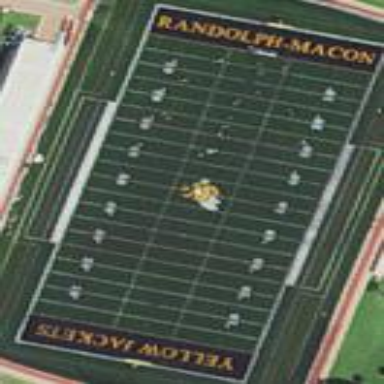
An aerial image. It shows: American football pitch for leisure and sport activities.